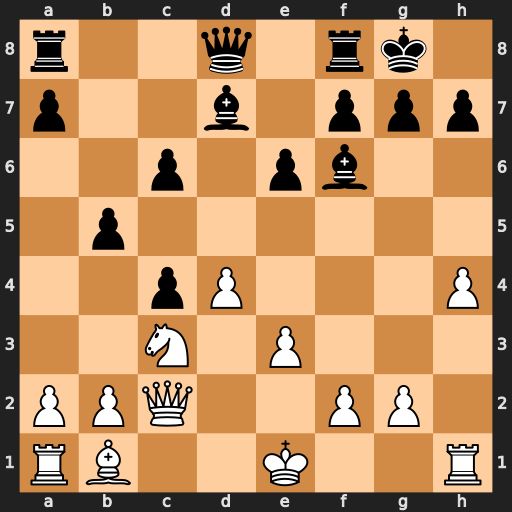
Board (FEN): r2q1rk1/p2b1ppp/2p1pb2/1p6/2pP3P/2N1P3/PPQ2PP1/RB2K2R
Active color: w
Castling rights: KQ
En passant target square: -
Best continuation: Qxh7#